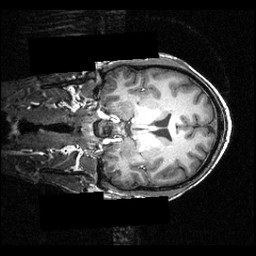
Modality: T1w
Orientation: coronal
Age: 26
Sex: male
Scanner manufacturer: siemens
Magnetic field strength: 3.951 T
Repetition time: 1.5 s
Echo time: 0.00335 s